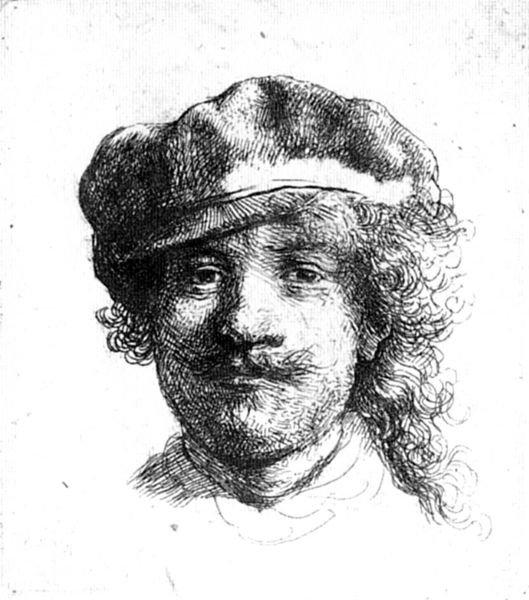
Titel: Selbstbildnis mit Barett
Künstler: Harmensz van Rijn Rembrandt
Institution: Amsterdam, Rijksprentenkabinett
Schlagwörter: mann, schatten, weiß, hintergrund, hut, schwarz, skizze, zeichnung, blick, bart, kappe, mütze, schnurrbart, augen, rembrandt, bildnis, portrait, porträt, haare, frontal, locken, lächeln, papier, grafik, schnäuzer, maler, selbstporträt, schraffur, radierung, schrafur, selbstbildnis, kupferstich, franzose, nase mund, kapppe, shcnurrbart